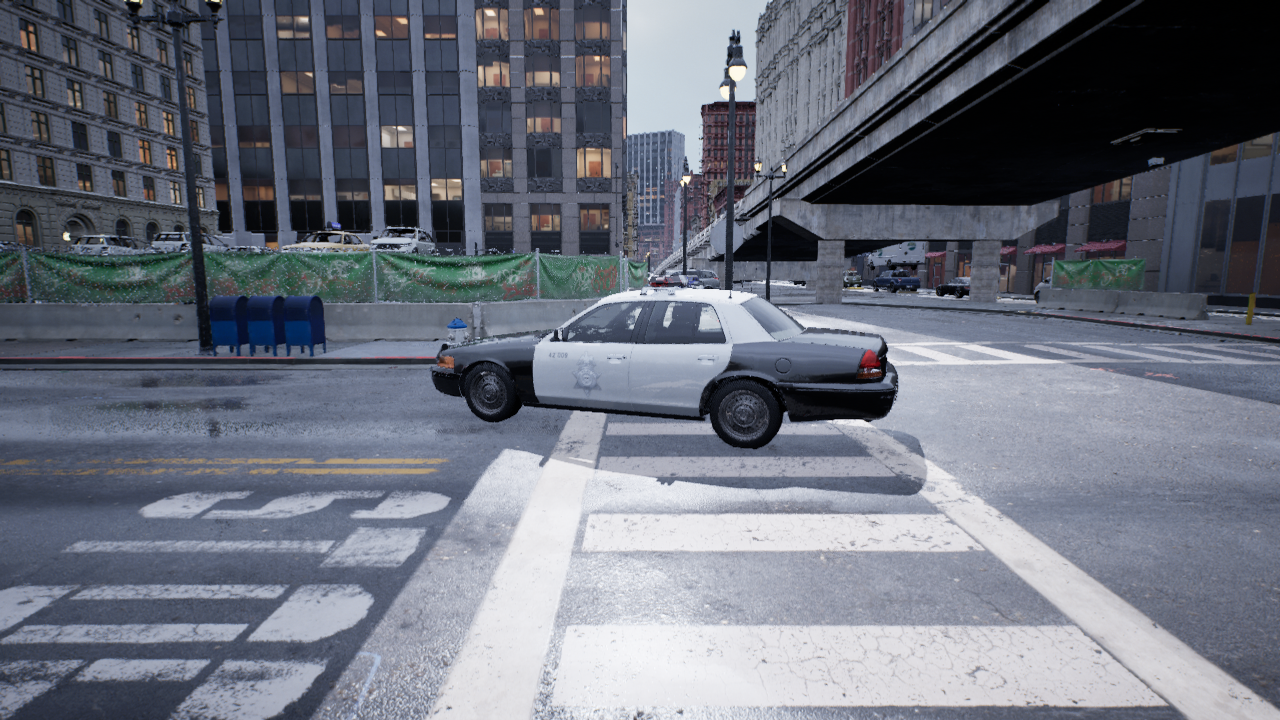
Venue: intersection
Lighting: overcast
Vehicle rig: sedan